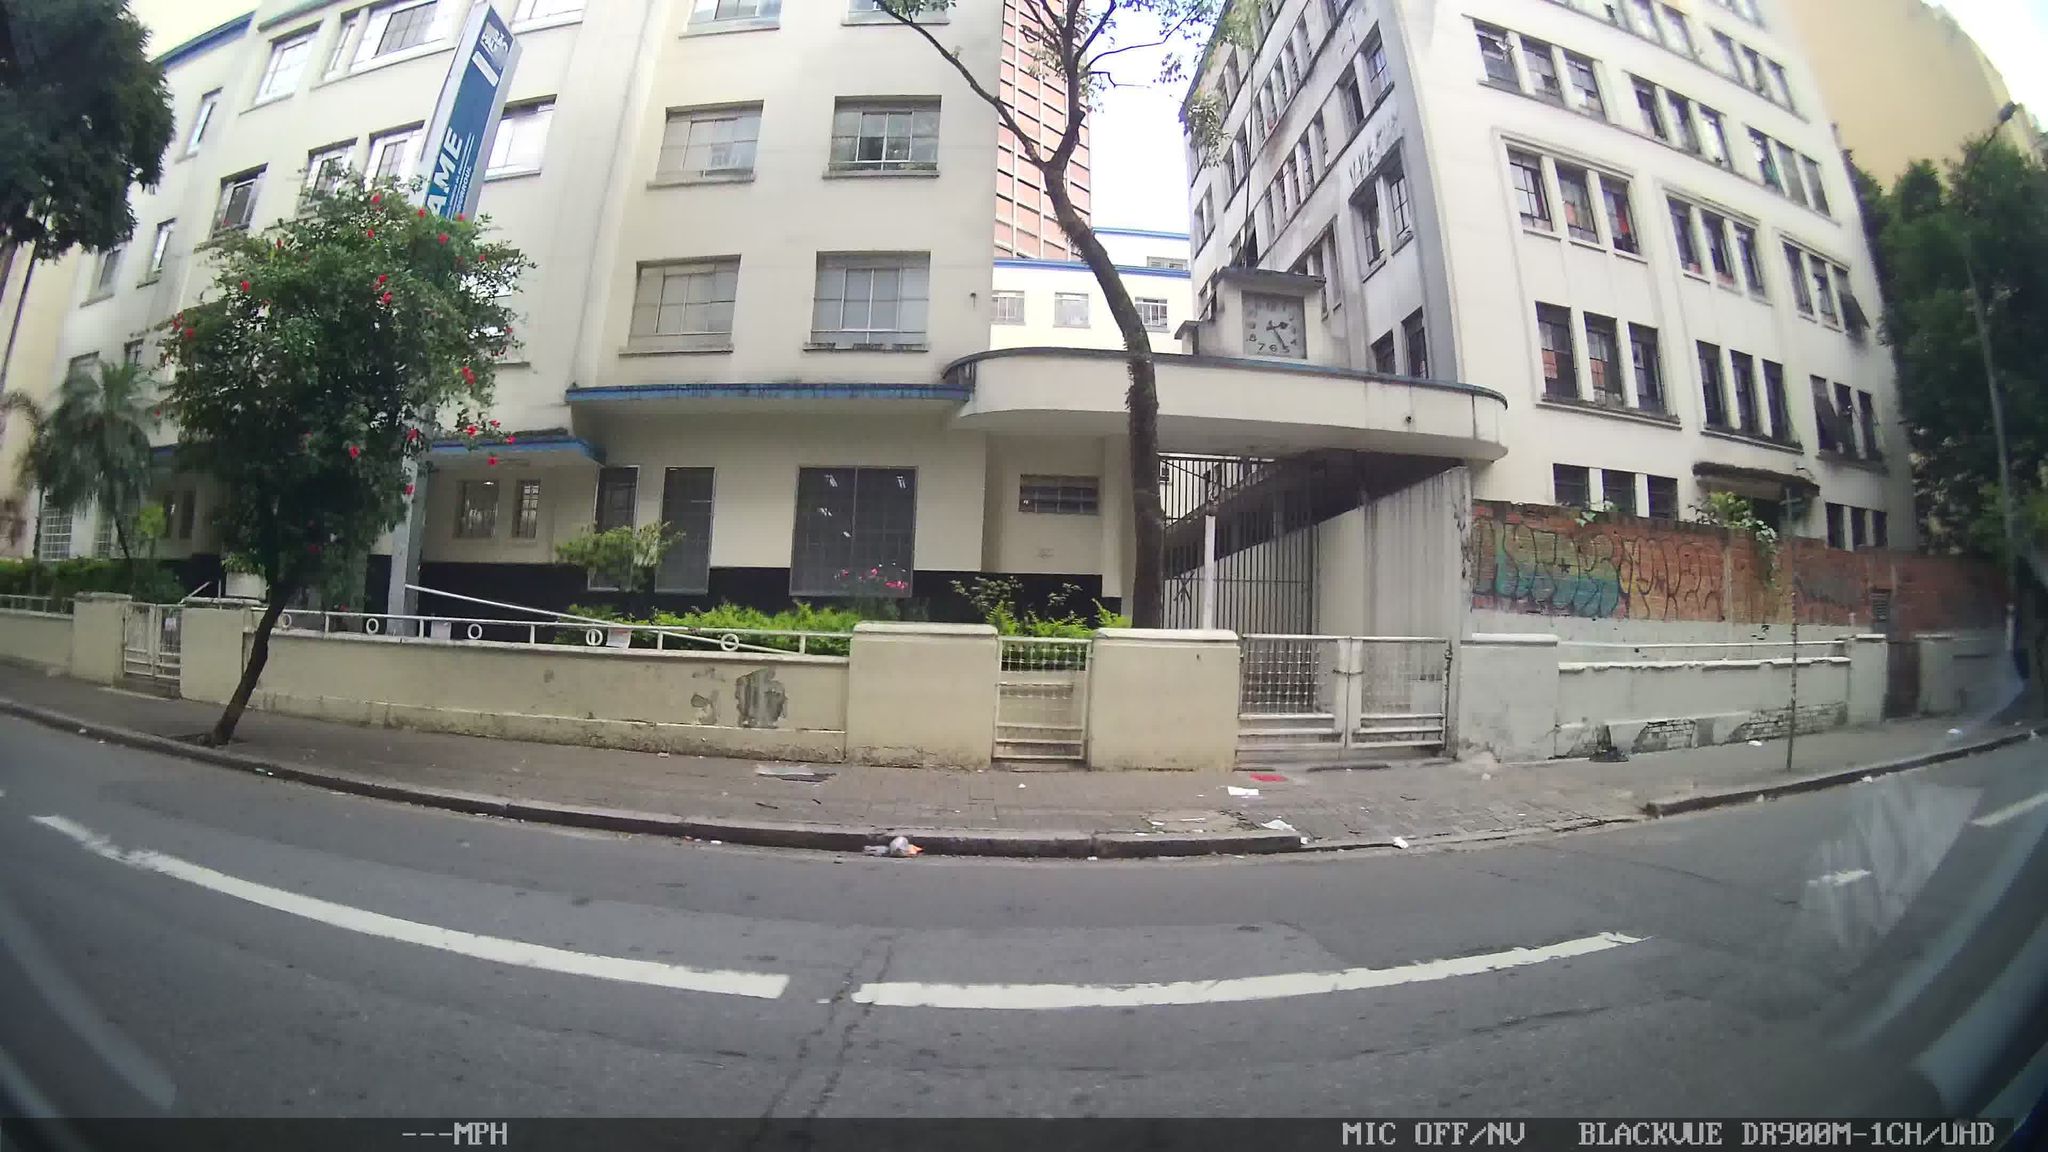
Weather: clear
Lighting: day
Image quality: good
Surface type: driving surface
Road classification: secondary
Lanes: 1
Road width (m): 14.0
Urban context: urban centre
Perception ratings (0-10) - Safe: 2.34, Lively: 6.88, Beautiful: 3.44, Boring: 2.02, Depressing: 8.4, Wealthy: 5.44